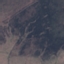
Label: HerbaceousVegetation